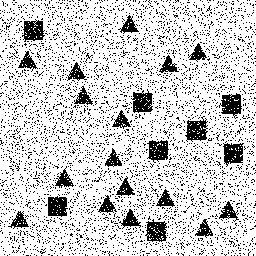
Squares: 8
Triangles: 16
Stars: 0
Total shapes: 24